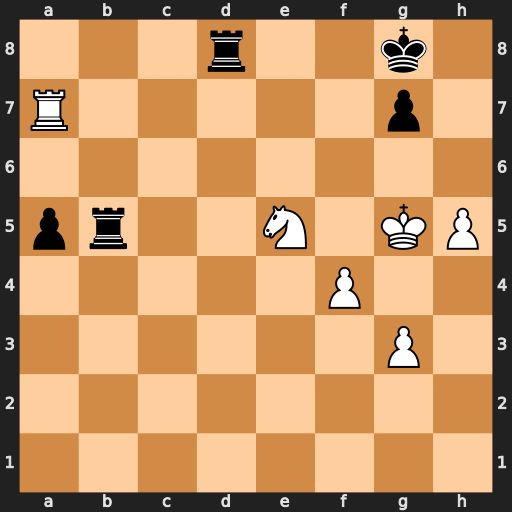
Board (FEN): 3r2k1/R5p1/8/pr2N1KP/5P2/6P1/8/8
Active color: w
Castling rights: -
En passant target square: -
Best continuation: h6 Kh8 hxg7+